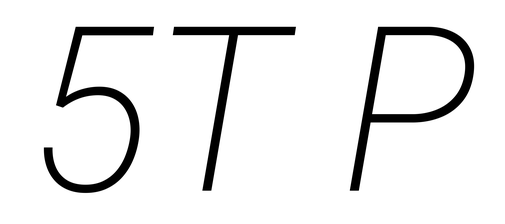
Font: Roboto-Italic_ExtraLight_Italic